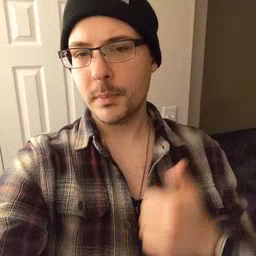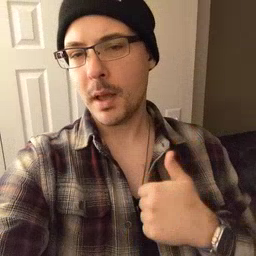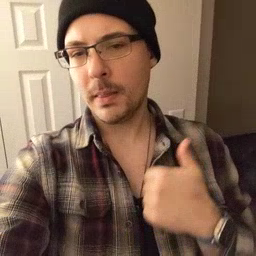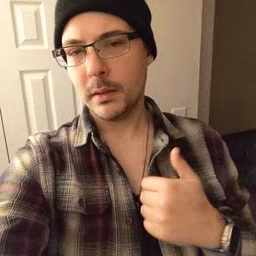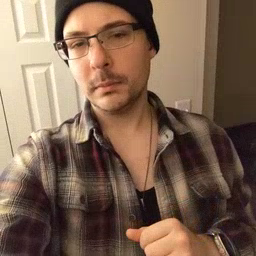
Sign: bath